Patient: sex F, age 70
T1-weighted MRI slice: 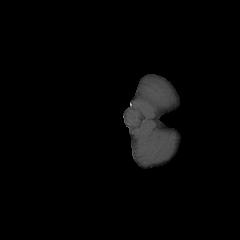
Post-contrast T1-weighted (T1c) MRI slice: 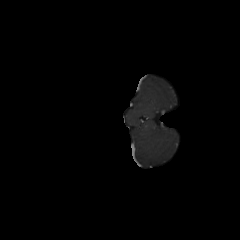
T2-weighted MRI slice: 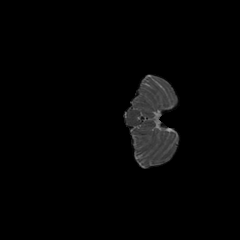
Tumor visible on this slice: no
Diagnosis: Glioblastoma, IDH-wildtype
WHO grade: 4